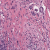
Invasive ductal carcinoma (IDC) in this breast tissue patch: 1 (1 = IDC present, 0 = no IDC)